Question: I want to pass a unique session for each link that user clicks on, something like this:-
'''
$sql = "select * from modulestb where teacherid=?";
$st = $pdo->prepare($sql);
$st->execute(array($_SESSION['logid']));
foreach ($st as $row) {
$_SESSION['stage'] = $row['stage'];
$_SESSION['mid'] = $row['mid'];
echo "<a style='color:white;' href=report.php?>" . $row['name'] . " (Stage :" . $row['stage'] . "</a>";
}
'''
As an example:

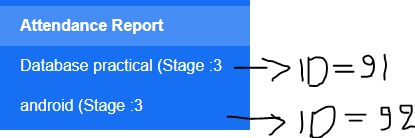
Answer: I haven't tested this code but I hope you understand the concept :-)
'''
<?php
//Always use this preferbly at the start of the script
//when dealing with sessions in PHP
session_start();
//If data isset and contains anything
if (!empty($_GET['data'])) {
$data = unserialize($data); //Restore to the array
$id = $data['mid'];
//Set the actual session based on what user has clicked on
//If user has clicked on mid 1 , this will store $_SESSION['module1'] = value of stage
//If user has clicked on mid 2 , this will store $_SESSION['module2'] = value of stage
//etc
$_SESSION['module'.$id] = $data['stage'];
}
$sql = "select * from modulestb where teacherid=?";
$st = $pdo->prepare($sql);
$st->execute(array($_SESSION['logid']));
foreach ($st as $row) {
//Serialize the data you want to save into your session
//(Make the array a string that represents the array)
$data = serialize(array('stage'=>$row['stage'],
'mid' => $row['mid']));
echo "<a style='color:white;' href=report.php?data=$data>" . $row['name'] . " (Stage :" .
$row['stage'] . "</a>";
}
'''